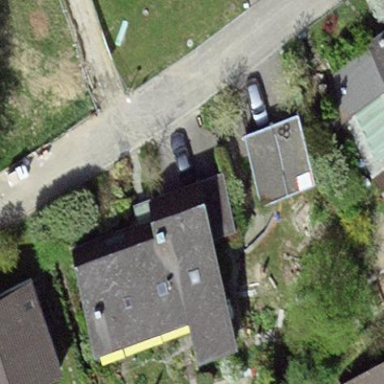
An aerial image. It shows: Detached building.